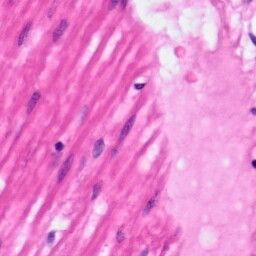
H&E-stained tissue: Pancreatic